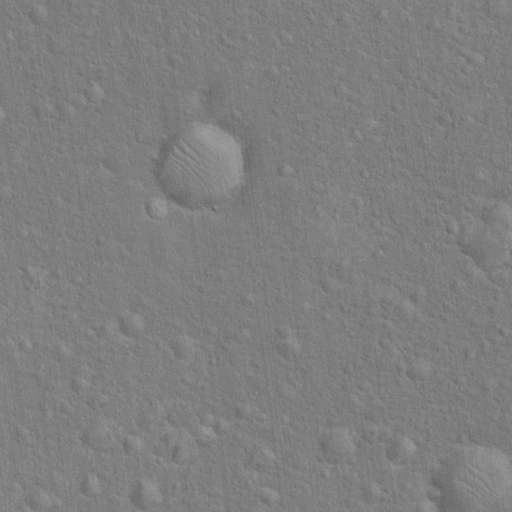
Objects detected: cone